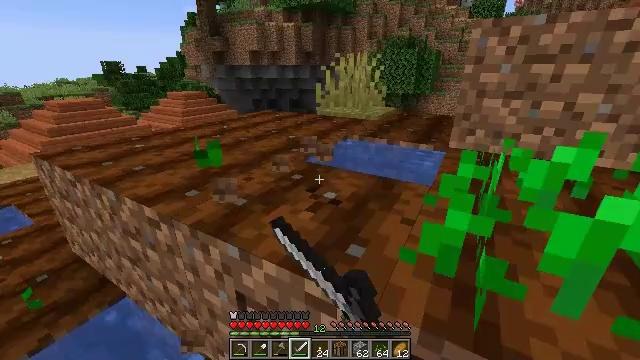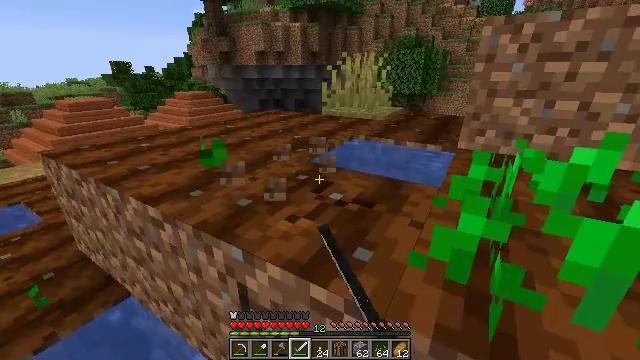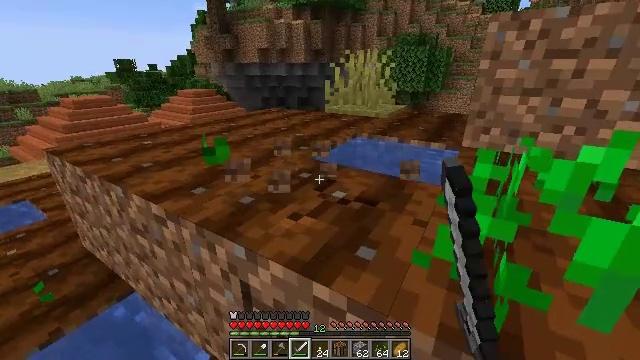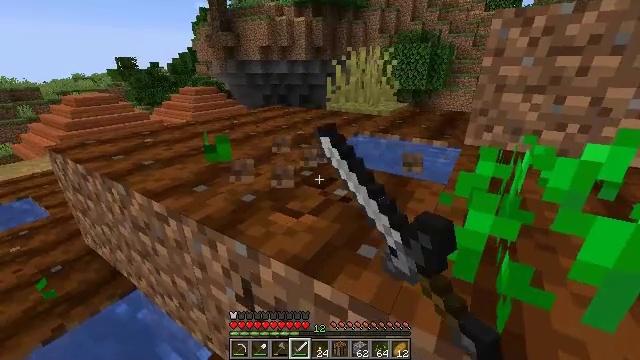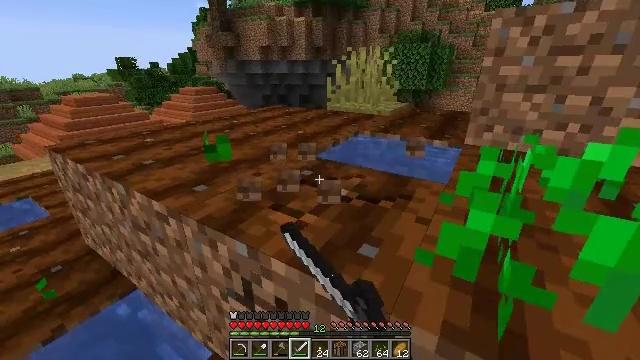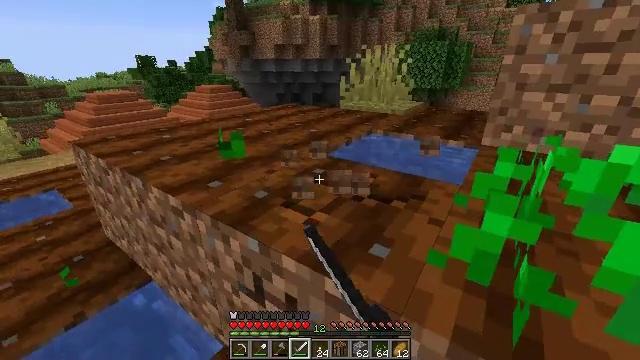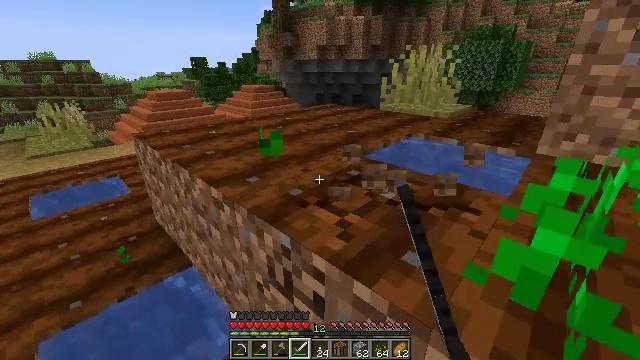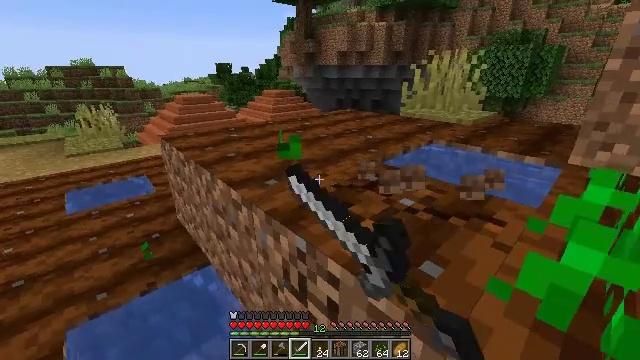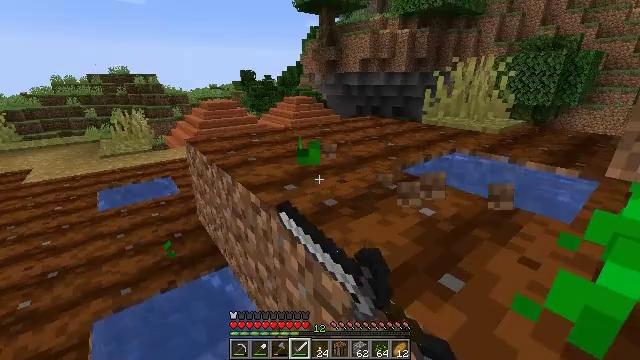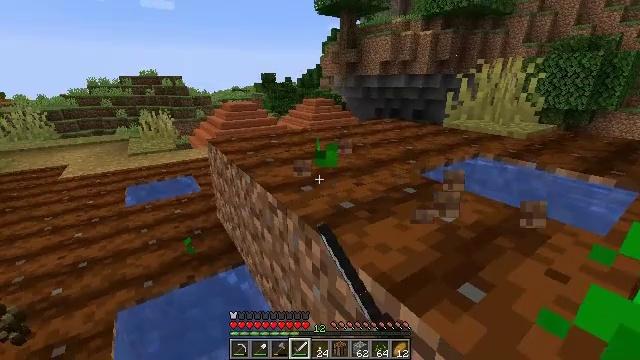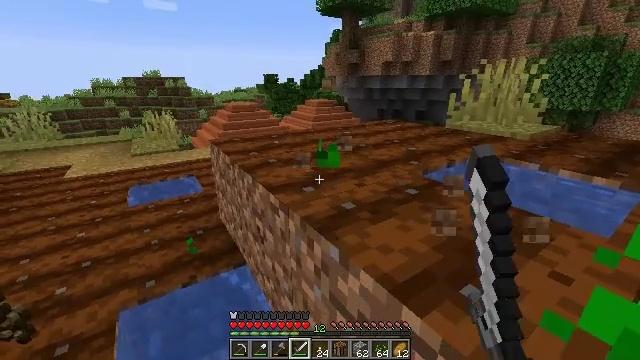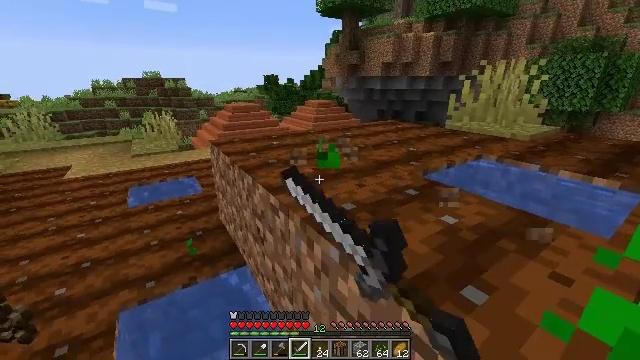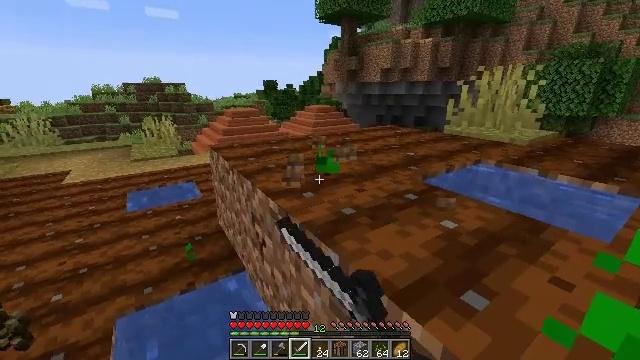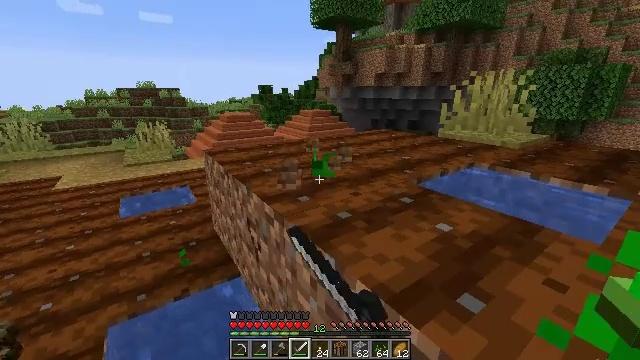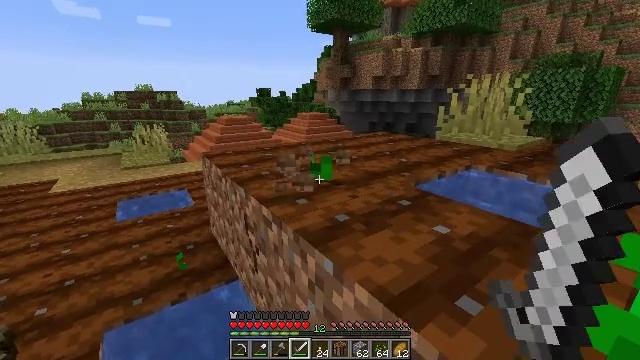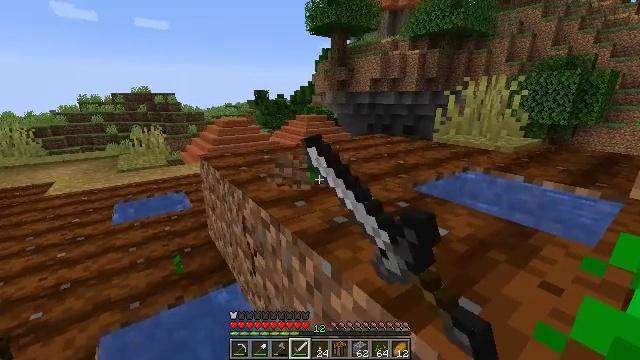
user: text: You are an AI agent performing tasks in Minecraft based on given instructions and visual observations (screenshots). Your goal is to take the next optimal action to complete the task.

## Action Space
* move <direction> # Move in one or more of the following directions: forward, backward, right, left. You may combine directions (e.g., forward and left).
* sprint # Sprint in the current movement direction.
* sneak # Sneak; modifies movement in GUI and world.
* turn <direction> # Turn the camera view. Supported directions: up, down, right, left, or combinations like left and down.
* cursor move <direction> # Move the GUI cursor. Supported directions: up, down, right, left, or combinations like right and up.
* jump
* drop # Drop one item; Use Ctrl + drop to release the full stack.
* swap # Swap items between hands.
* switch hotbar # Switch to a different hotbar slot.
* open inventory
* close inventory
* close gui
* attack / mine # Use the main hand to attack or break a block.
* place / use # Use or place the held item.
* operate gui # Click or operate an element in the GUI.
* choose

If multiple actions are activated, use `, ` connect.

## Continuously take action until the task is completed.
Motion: motion action
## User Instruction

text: Reclaim farmland by breaking it.
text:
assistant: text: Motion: turn left, attack / mine
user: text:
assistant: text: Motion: attack / mine
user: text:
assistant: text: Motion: attack / mine
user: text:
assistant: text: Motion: attack / mine
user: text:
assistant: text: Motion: turn left, attack / mine
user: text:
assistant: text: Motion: turn left, attack / mine
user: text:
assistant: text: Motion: turn left and up, attack / mine
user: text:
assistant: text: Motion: turn left and up, attack / mine
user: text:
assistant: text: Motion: turn left, attack / mine
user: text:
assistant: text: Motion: attack / mine
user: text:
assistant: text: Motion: attack / mine
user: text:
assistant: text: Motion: turn up, attack / mine
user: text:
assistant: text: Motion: turn right, attack / mine
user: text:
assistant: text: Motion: attack / mine
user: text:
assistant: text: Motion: attack / mine
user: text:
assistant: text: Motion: attack / mine
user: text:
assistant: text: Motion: attack / mine
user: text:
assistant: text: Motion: attack / mine
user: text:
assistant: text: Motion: attack / mine
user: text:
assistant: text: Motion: attack / mine
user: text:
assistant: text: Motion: attack / mine
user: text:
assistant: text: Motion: attack / mine
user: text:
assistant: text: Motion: attack / mine
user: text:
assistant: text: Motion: attack / mine
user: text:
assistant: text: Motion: attack / mine
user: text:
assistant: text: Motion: attack / mine
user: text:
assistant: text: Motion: attack / mine
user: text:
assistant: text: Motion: attack / mine
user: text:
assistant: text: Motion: attack / mine
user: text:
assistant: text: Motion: attack / mine